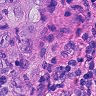
Metastatic tissue present: yes